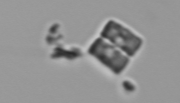
Label: Bacillariophyceae_morphotype1